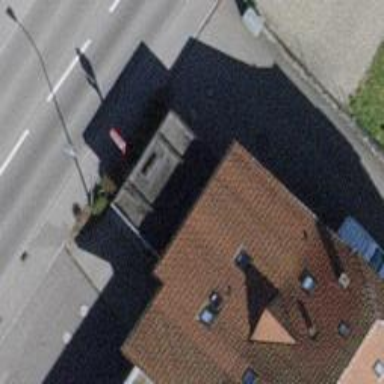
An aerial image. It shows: Fuel station.